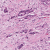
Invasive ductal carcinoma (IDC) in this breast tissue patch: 1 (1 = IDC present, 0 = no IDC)